Question: For a nonlinear function f(x,y) I need to find the integer x and y that is closest to any real number plane along the f(x,y) axis that intersects the surface. x has a range from 0 to 255 and y has a range from 0 to 1023.
One way to accomplish this would be evaluate all 262,144 values for f(x,y) s.t. x and y are integers, sort it, and then do an efficient search but I was hoping for a more elegant solution in calculus or geometry.
My initial thought is to extract the curve that is created by the plane and the surface intersecting so that I can work in two dimensions, and then search along that curve for an x and y integer value that gets me closest to the curve. The problem is I don't know an efficient way to both determine which points are close and then which is closest.

This will need to be accomplished for about 32000 different f(x,y) values as quickly as possible so I am trying to find the most efficient way possible to calculate this on the fly. For example: the plane in the image is f(x,y)=3500.6 and the closest integer coordinate might be (112,432). Note: the axes x*8 and y*8
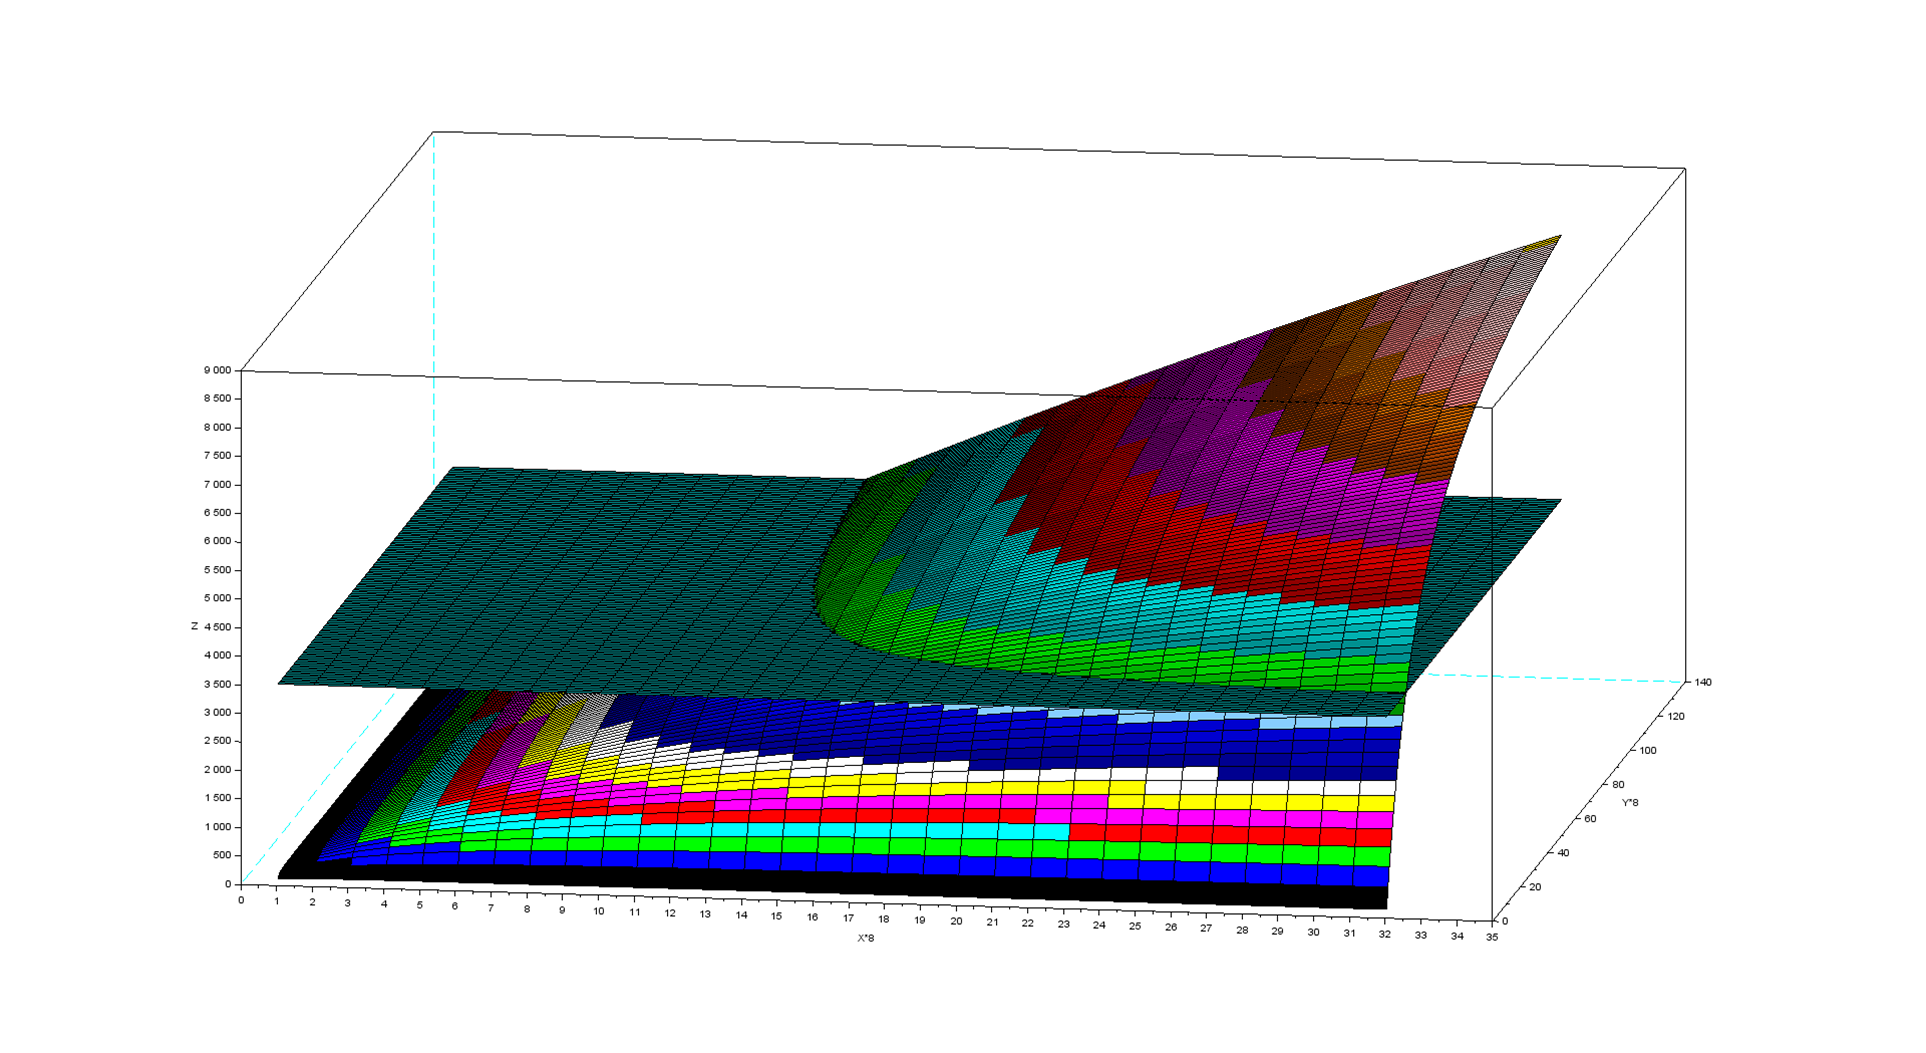
Answer: I think pre-computing is the way to go.
Given a function 'f(x,y)', compute all the z values and sort them:
'''
var xrange = Enumerable.Range(0, 256);
var yrange = Enumerable.Range(0, 1024);
var xyzValues = xrange.SelectMany(x => yrange.Select(y => new { x, y, z = f(x, y) })).OrderBy(xyz => xyz.z).ToList();
'''
Now use an extension method to binary search (taking Log2(262,144) = 18 comparisons) for each possible value stored in 'planes':
'''
var ans = planes.Select(p => new { Plane = p, xyz = xyzValues.BinaryFindDoubleBy(p, xyz => xyz.z) });
'''
Here is the extension method:
'''
public static class ListExt {
public static T BinaryFindDoubleBy<T>(this List<T> src, double key, Func<T, double> selectorFn) {
var lower = 0;
var upper = src.Count;
do {
var pos = (lower + upper) / 2;
var posKey = selectorFn(src[pos]);
if (key < posKey)
upper = pos;
else
lower = pos;
} while (lower < upper - 1);
return Math.Abs(selectorFn(src[lower])-key) < Math.Abs(selectorFn(src[upper])-key) ? src[lower] : src[upper];
}
}
'''